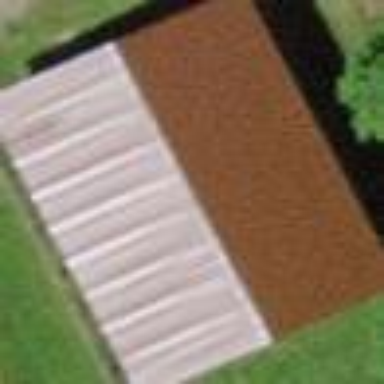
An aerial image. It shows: Barn.